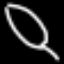
Label: leaf